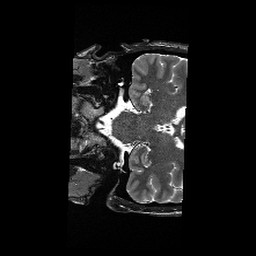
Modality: T2w
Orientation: coronal
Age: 28
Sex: male
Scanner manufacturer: siemens
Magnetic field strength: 3 T
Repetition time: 6.1 s
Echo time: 0.104 s